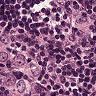
Metastatic tissue present: yes